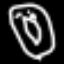
Label: donut